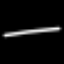
Label: line